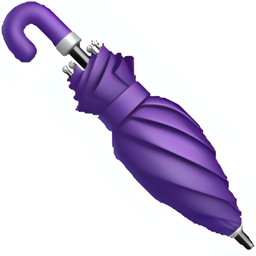
Name: closed umbrella
Emoji: 🌂
Group: Travel & Places
Sub-group: sky & weather